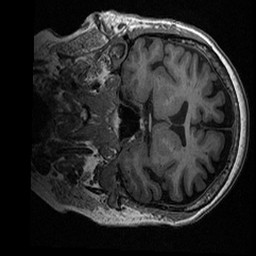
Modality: T1w
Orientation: coronal
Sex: female
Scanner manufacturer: ge
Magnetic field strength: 3 T
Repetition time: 0.0064 s
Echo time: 0.00281 s